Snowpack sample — Snodgrass Mountain, Crested Butte, Colorado (2/4/25, 12:06 PM MST)
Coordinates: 38.923, -106.968
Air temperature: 35 °F
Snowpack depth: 80 cm
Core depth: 50 cm
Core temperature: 30.2 °F
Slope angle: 14°, slope face: 78°
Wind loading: low
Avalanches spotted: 0
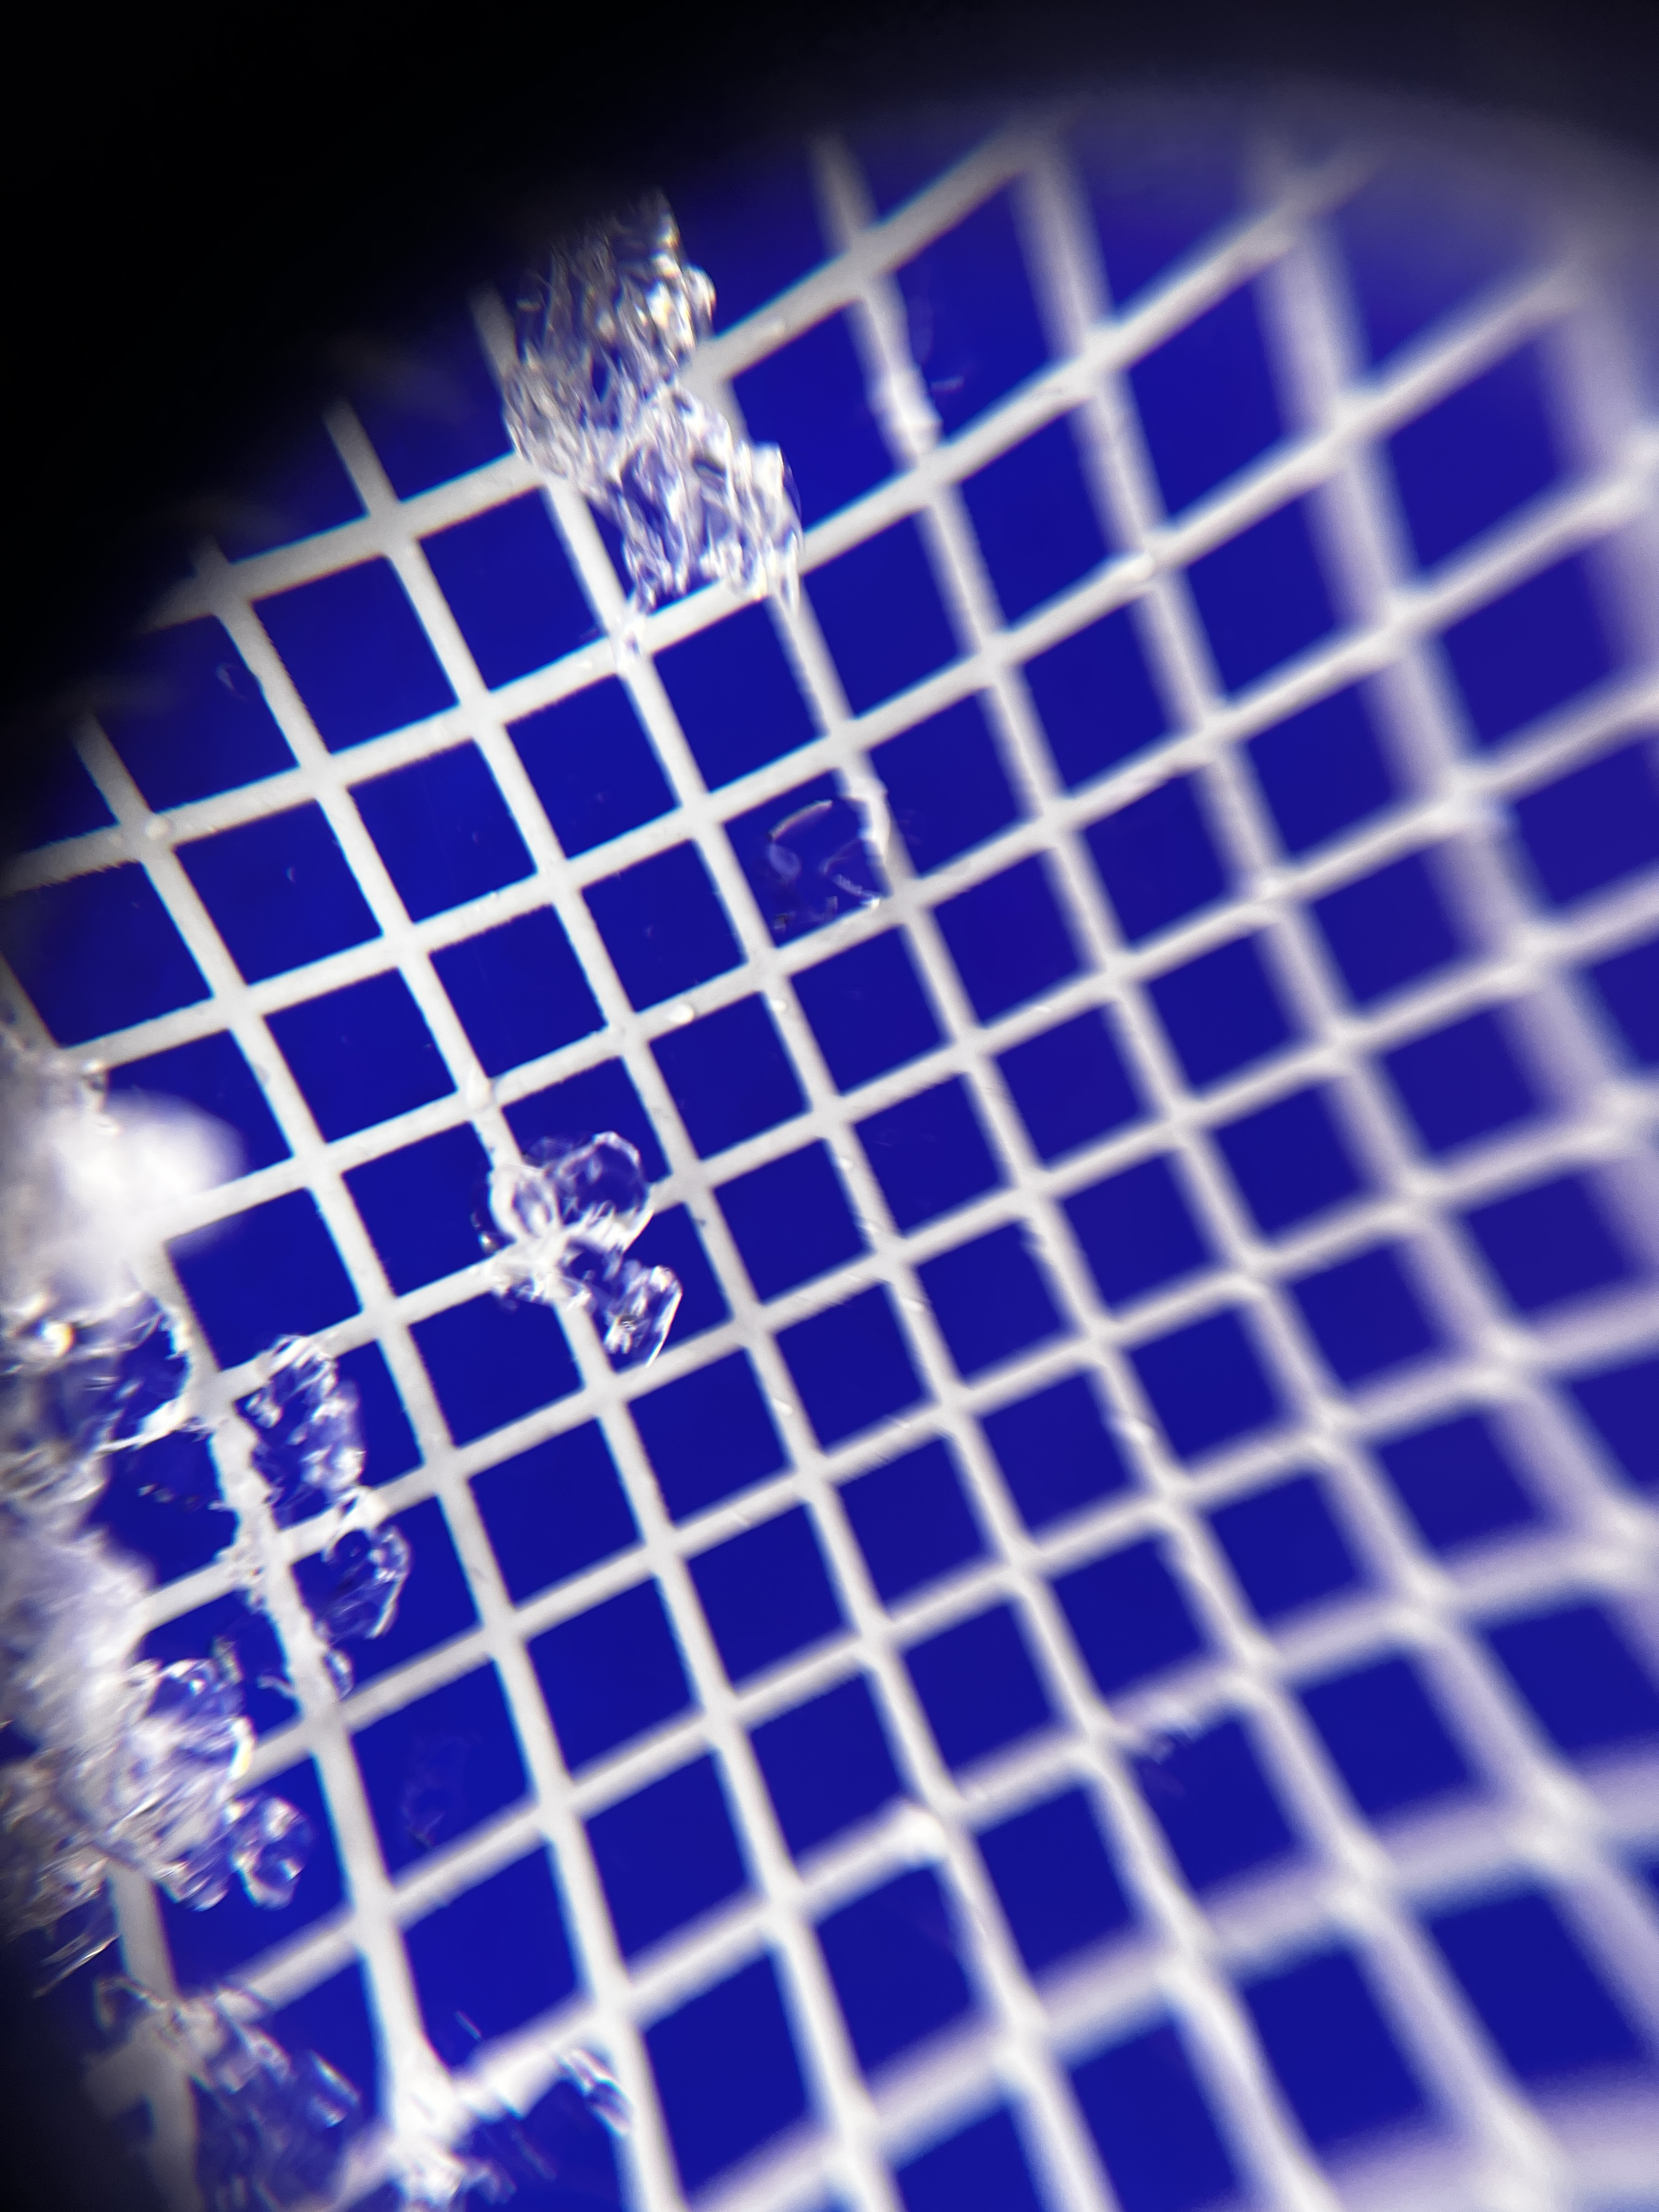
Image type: magnified_profile
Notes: No avalanches nearby, unusually warm weather for the last month reported by residents, Collected 25 yards from treeline